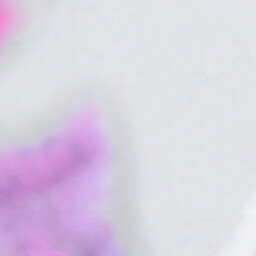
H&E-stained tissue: Cervix